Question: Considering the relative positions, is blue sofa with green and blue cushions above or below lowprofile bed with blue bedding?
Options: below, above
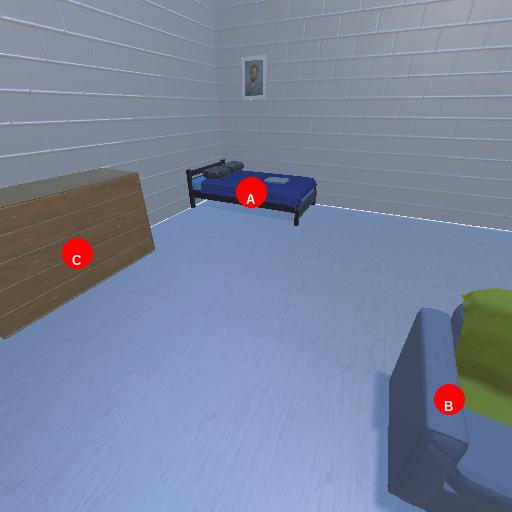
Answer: below